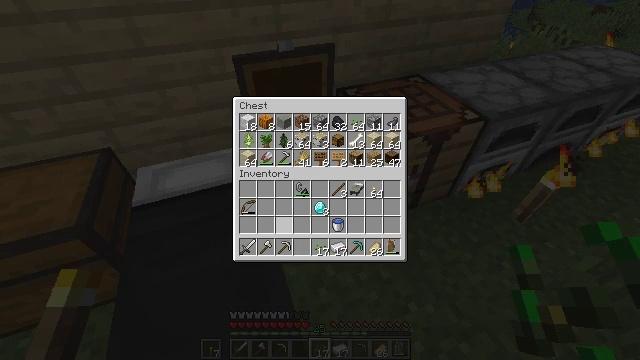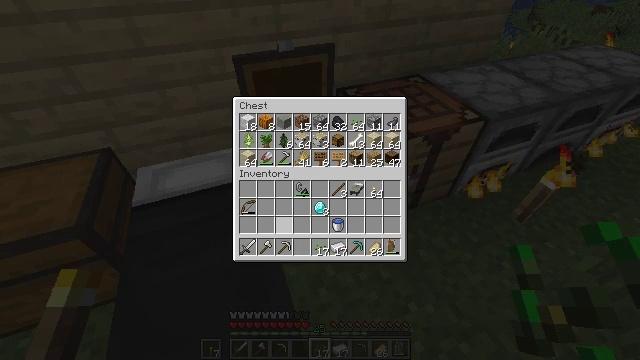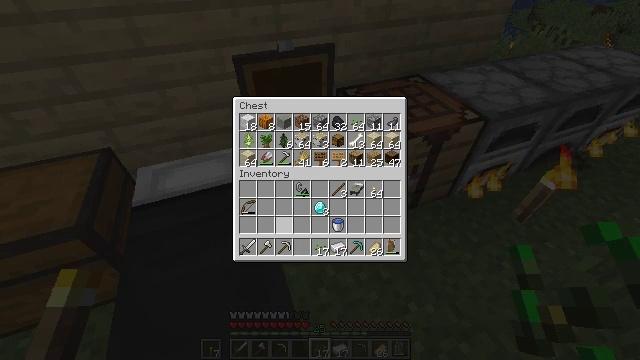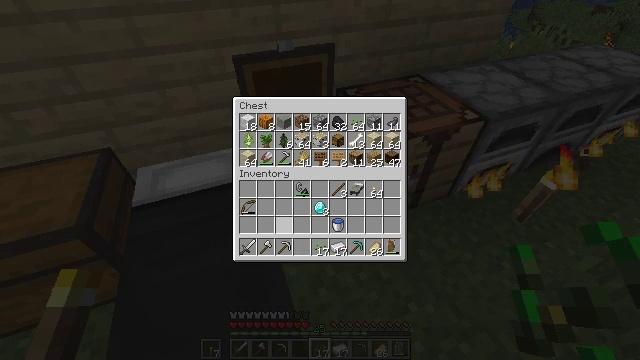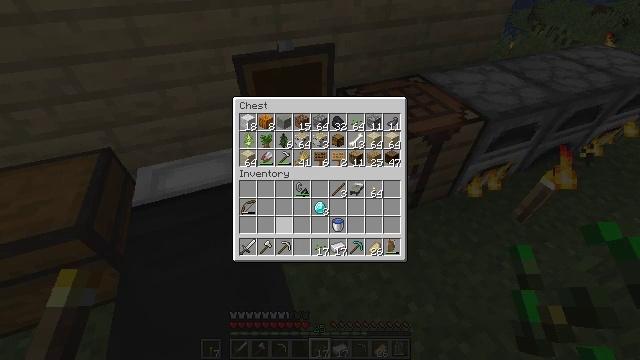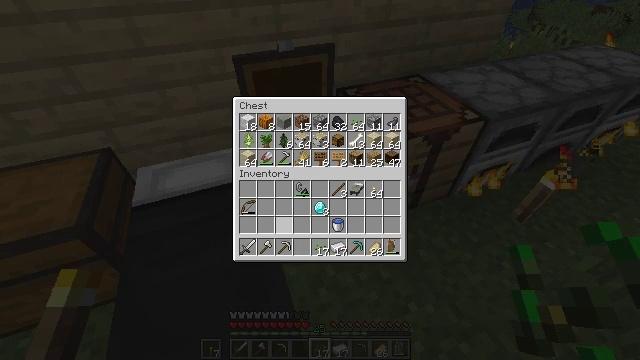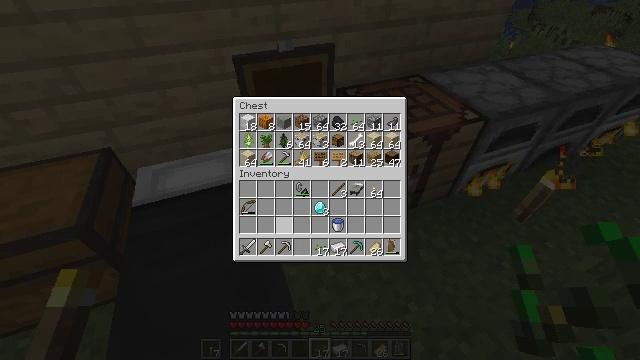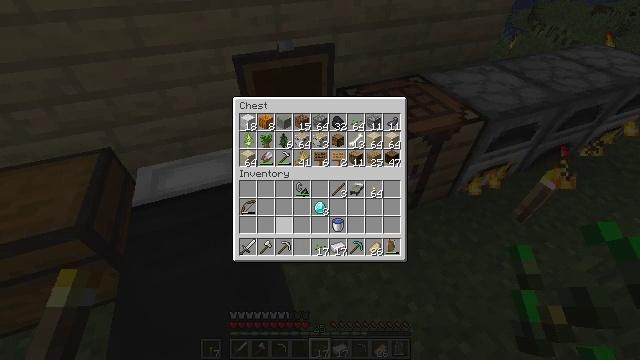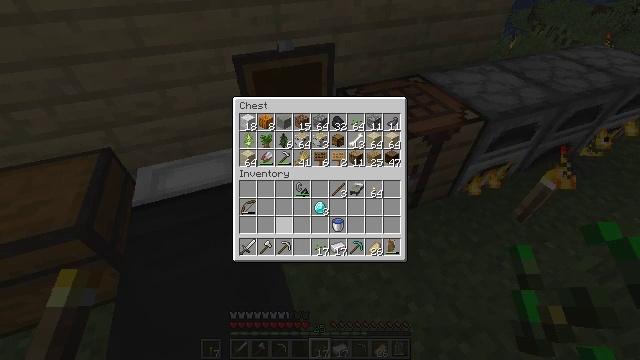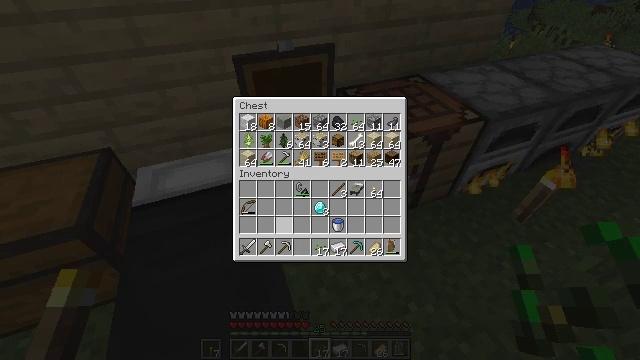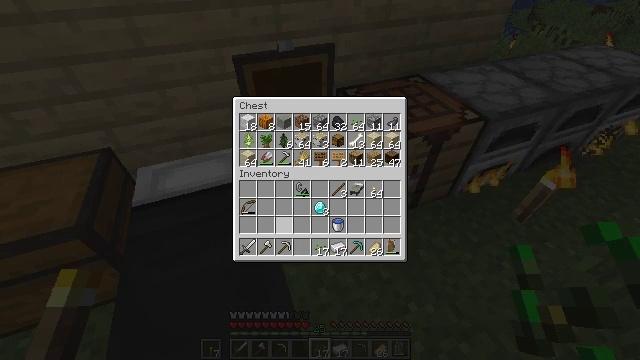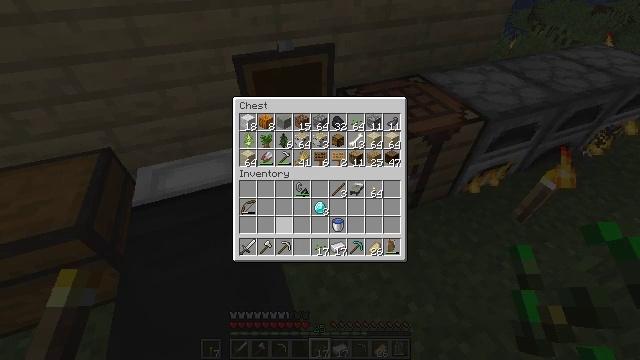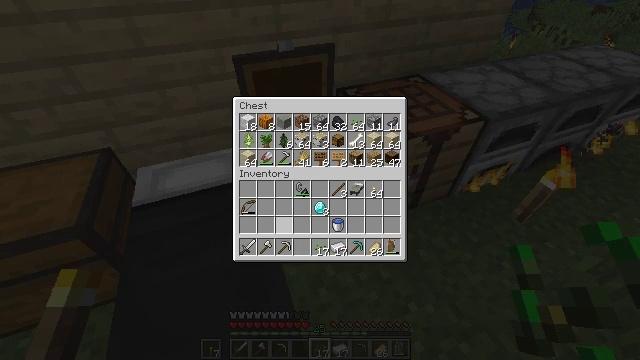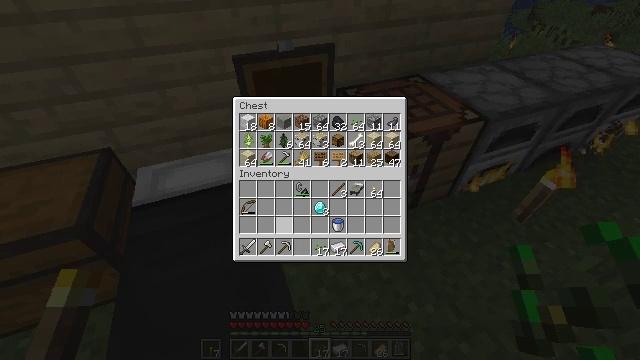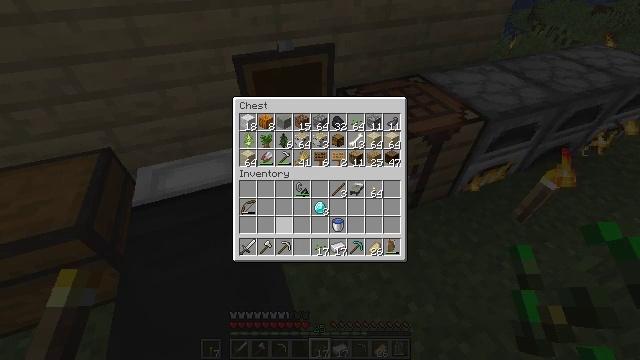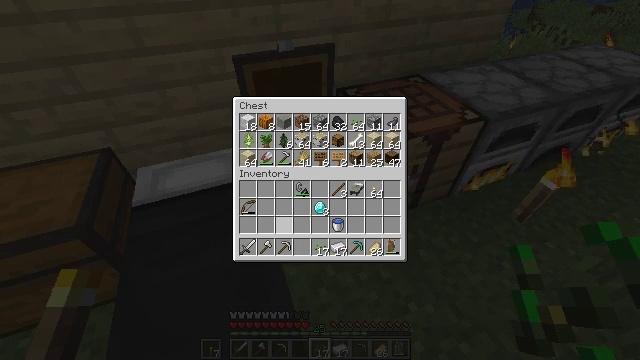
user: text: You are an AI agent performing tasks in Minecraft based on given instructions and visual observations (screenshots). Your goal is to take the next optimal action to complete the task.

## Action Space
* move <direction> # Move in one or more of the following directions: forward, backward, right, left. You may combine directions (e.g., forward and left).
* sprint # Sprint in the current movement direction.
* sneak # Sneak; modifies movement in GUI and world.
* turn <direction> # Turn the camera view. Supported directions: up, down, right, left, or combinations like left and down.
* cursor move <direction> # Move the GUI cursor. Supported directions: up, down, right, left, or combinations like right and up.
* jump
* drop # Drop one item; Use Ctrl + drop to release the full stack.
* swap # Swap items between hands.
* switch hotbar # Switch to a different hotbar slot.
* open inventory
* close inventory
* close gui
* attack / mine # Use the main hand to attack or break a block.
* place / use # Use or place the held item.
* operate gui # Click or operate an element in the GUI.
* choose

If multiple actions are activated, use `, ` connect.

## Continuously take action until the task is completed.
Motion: motion action
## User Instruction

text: Craft a gold ingot.
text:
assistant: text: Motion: no_op
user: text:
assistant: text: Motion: no_op
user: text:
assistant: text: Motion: no_op
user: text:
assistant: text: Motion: no_op
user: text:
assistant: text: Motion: no_op
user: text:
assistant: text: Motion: no_op
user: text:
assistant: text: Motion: no_op
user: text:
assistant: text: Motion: no_op
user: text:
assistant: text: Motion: no_op
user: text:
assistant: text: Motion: no_op
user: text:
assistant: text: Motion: no_op
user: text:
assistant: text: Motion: no_op
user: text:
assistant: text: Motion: no_op
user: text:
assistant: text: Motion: no_op
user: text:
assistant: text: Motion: no_op
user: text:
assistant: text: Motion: no_op
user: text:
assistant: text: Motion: no_op
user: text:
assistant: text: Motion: no_op
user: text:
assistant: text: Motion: no_op
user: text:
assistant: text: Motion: no_op
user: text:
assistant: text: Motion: no_op
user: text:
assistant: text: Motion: no_op
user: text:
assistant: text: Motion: no_op
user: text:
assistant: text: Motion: no_op
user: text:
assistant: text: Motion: no_op
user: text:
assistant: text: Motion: no_op
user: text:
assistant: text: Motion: no_op
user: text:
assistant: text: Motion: no_op
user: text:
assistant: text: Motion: no_op
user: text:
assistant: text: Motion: no_op